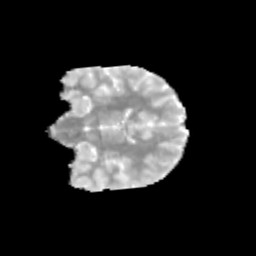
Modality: MD
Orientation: coronal
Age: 10
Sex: male
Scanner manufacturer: siemens
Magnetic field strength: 3 T
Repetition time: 3.8 s
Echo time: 0.07 s